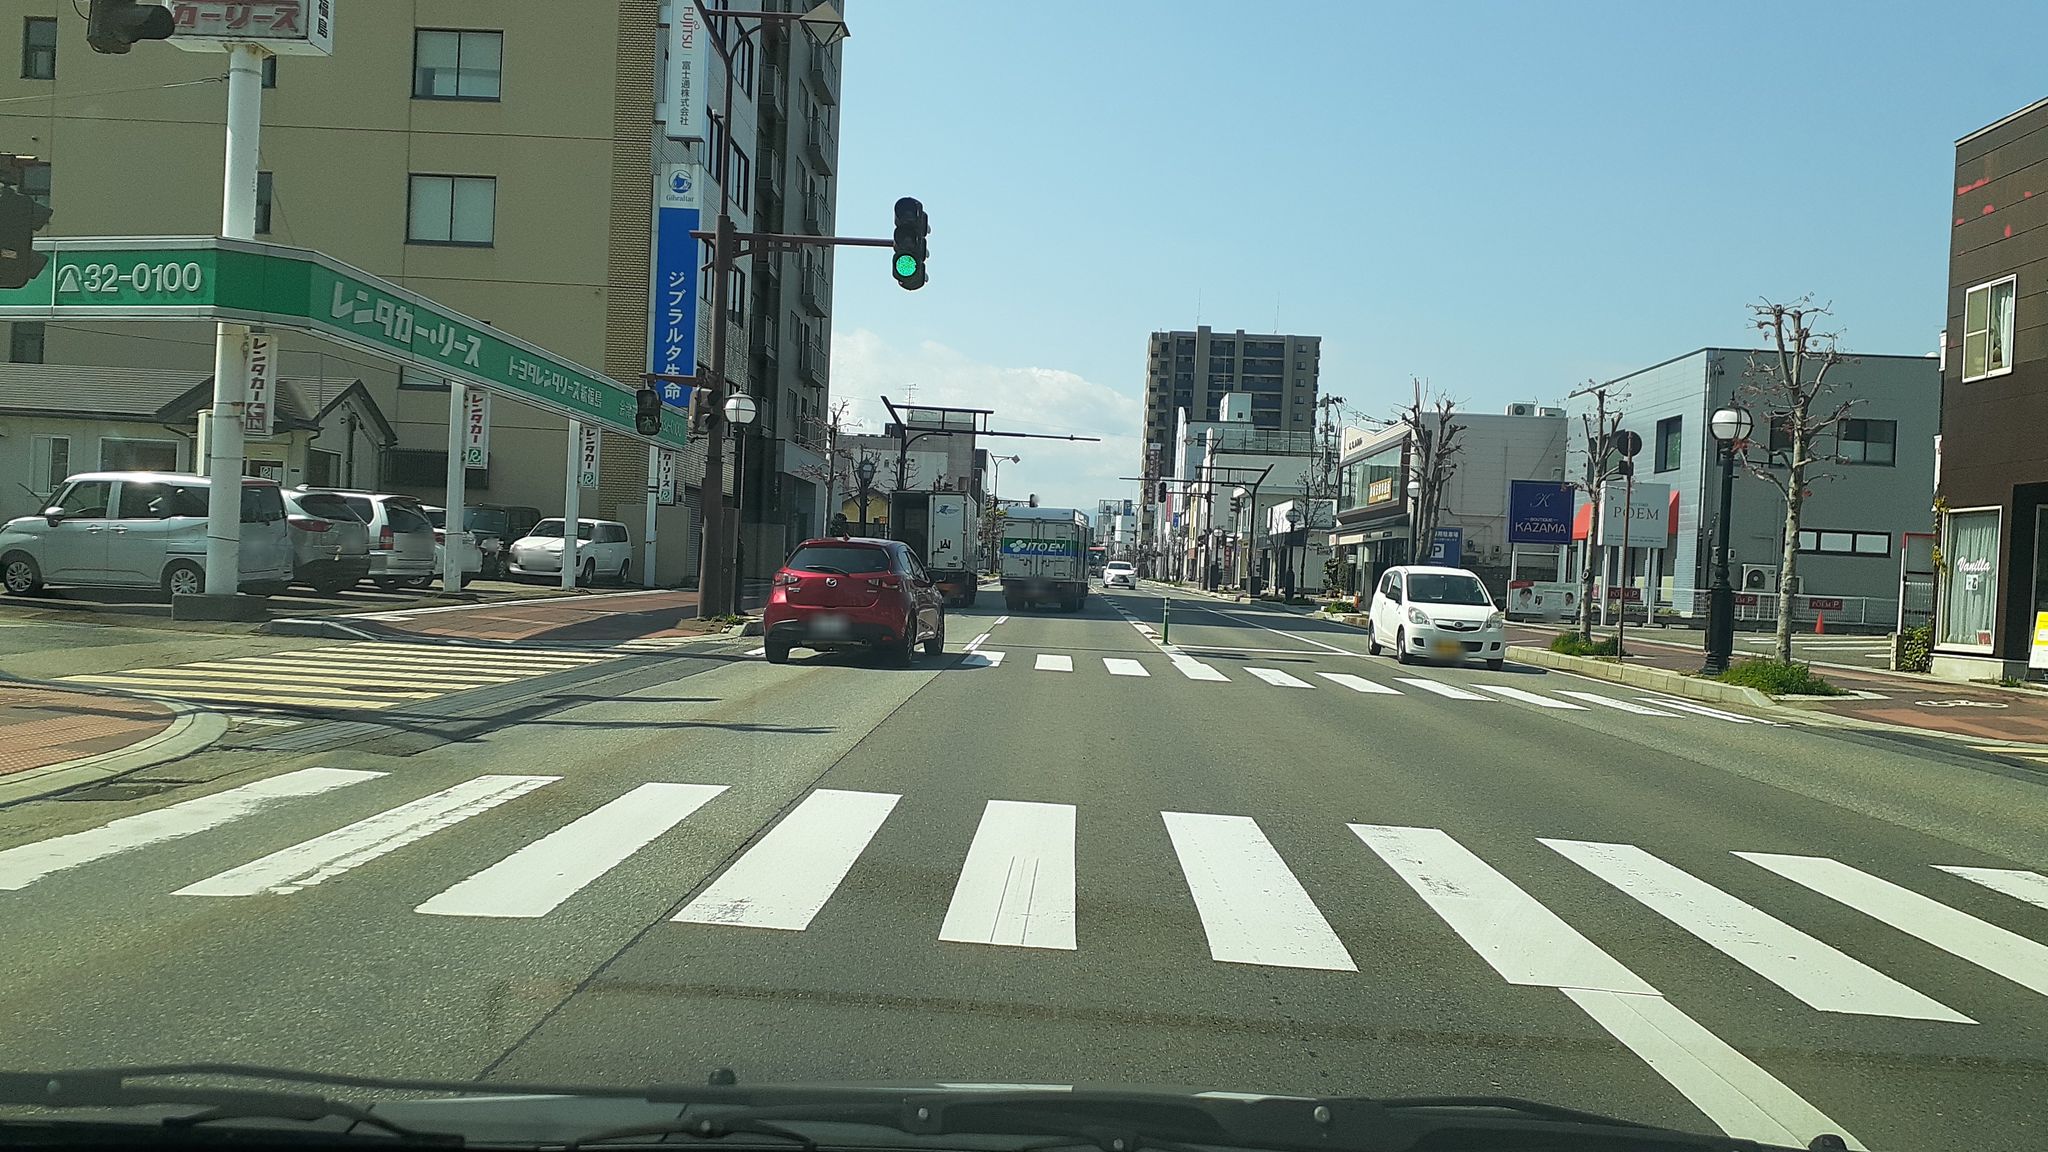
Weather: clear
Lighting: day
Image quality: good
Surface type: driving surface
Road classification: footway
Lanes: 2.0
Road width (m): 3.5
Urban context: urban centre
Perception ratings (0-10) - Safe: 2.43, Lively: 7.09, Beautiful: 2.61, Boring: 2.29, Depressing: 3.2, Wealthy: 2.48